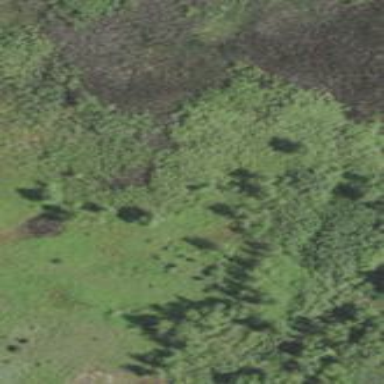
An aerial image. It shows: Marshy wetland area.